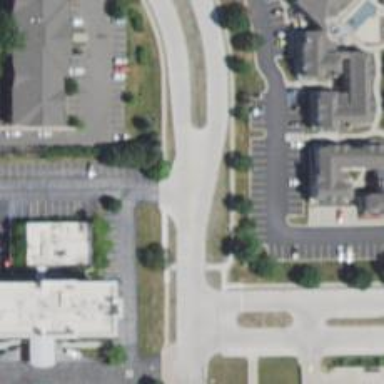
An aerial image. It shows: Unclassified road with separate sidewalk.